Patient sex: F
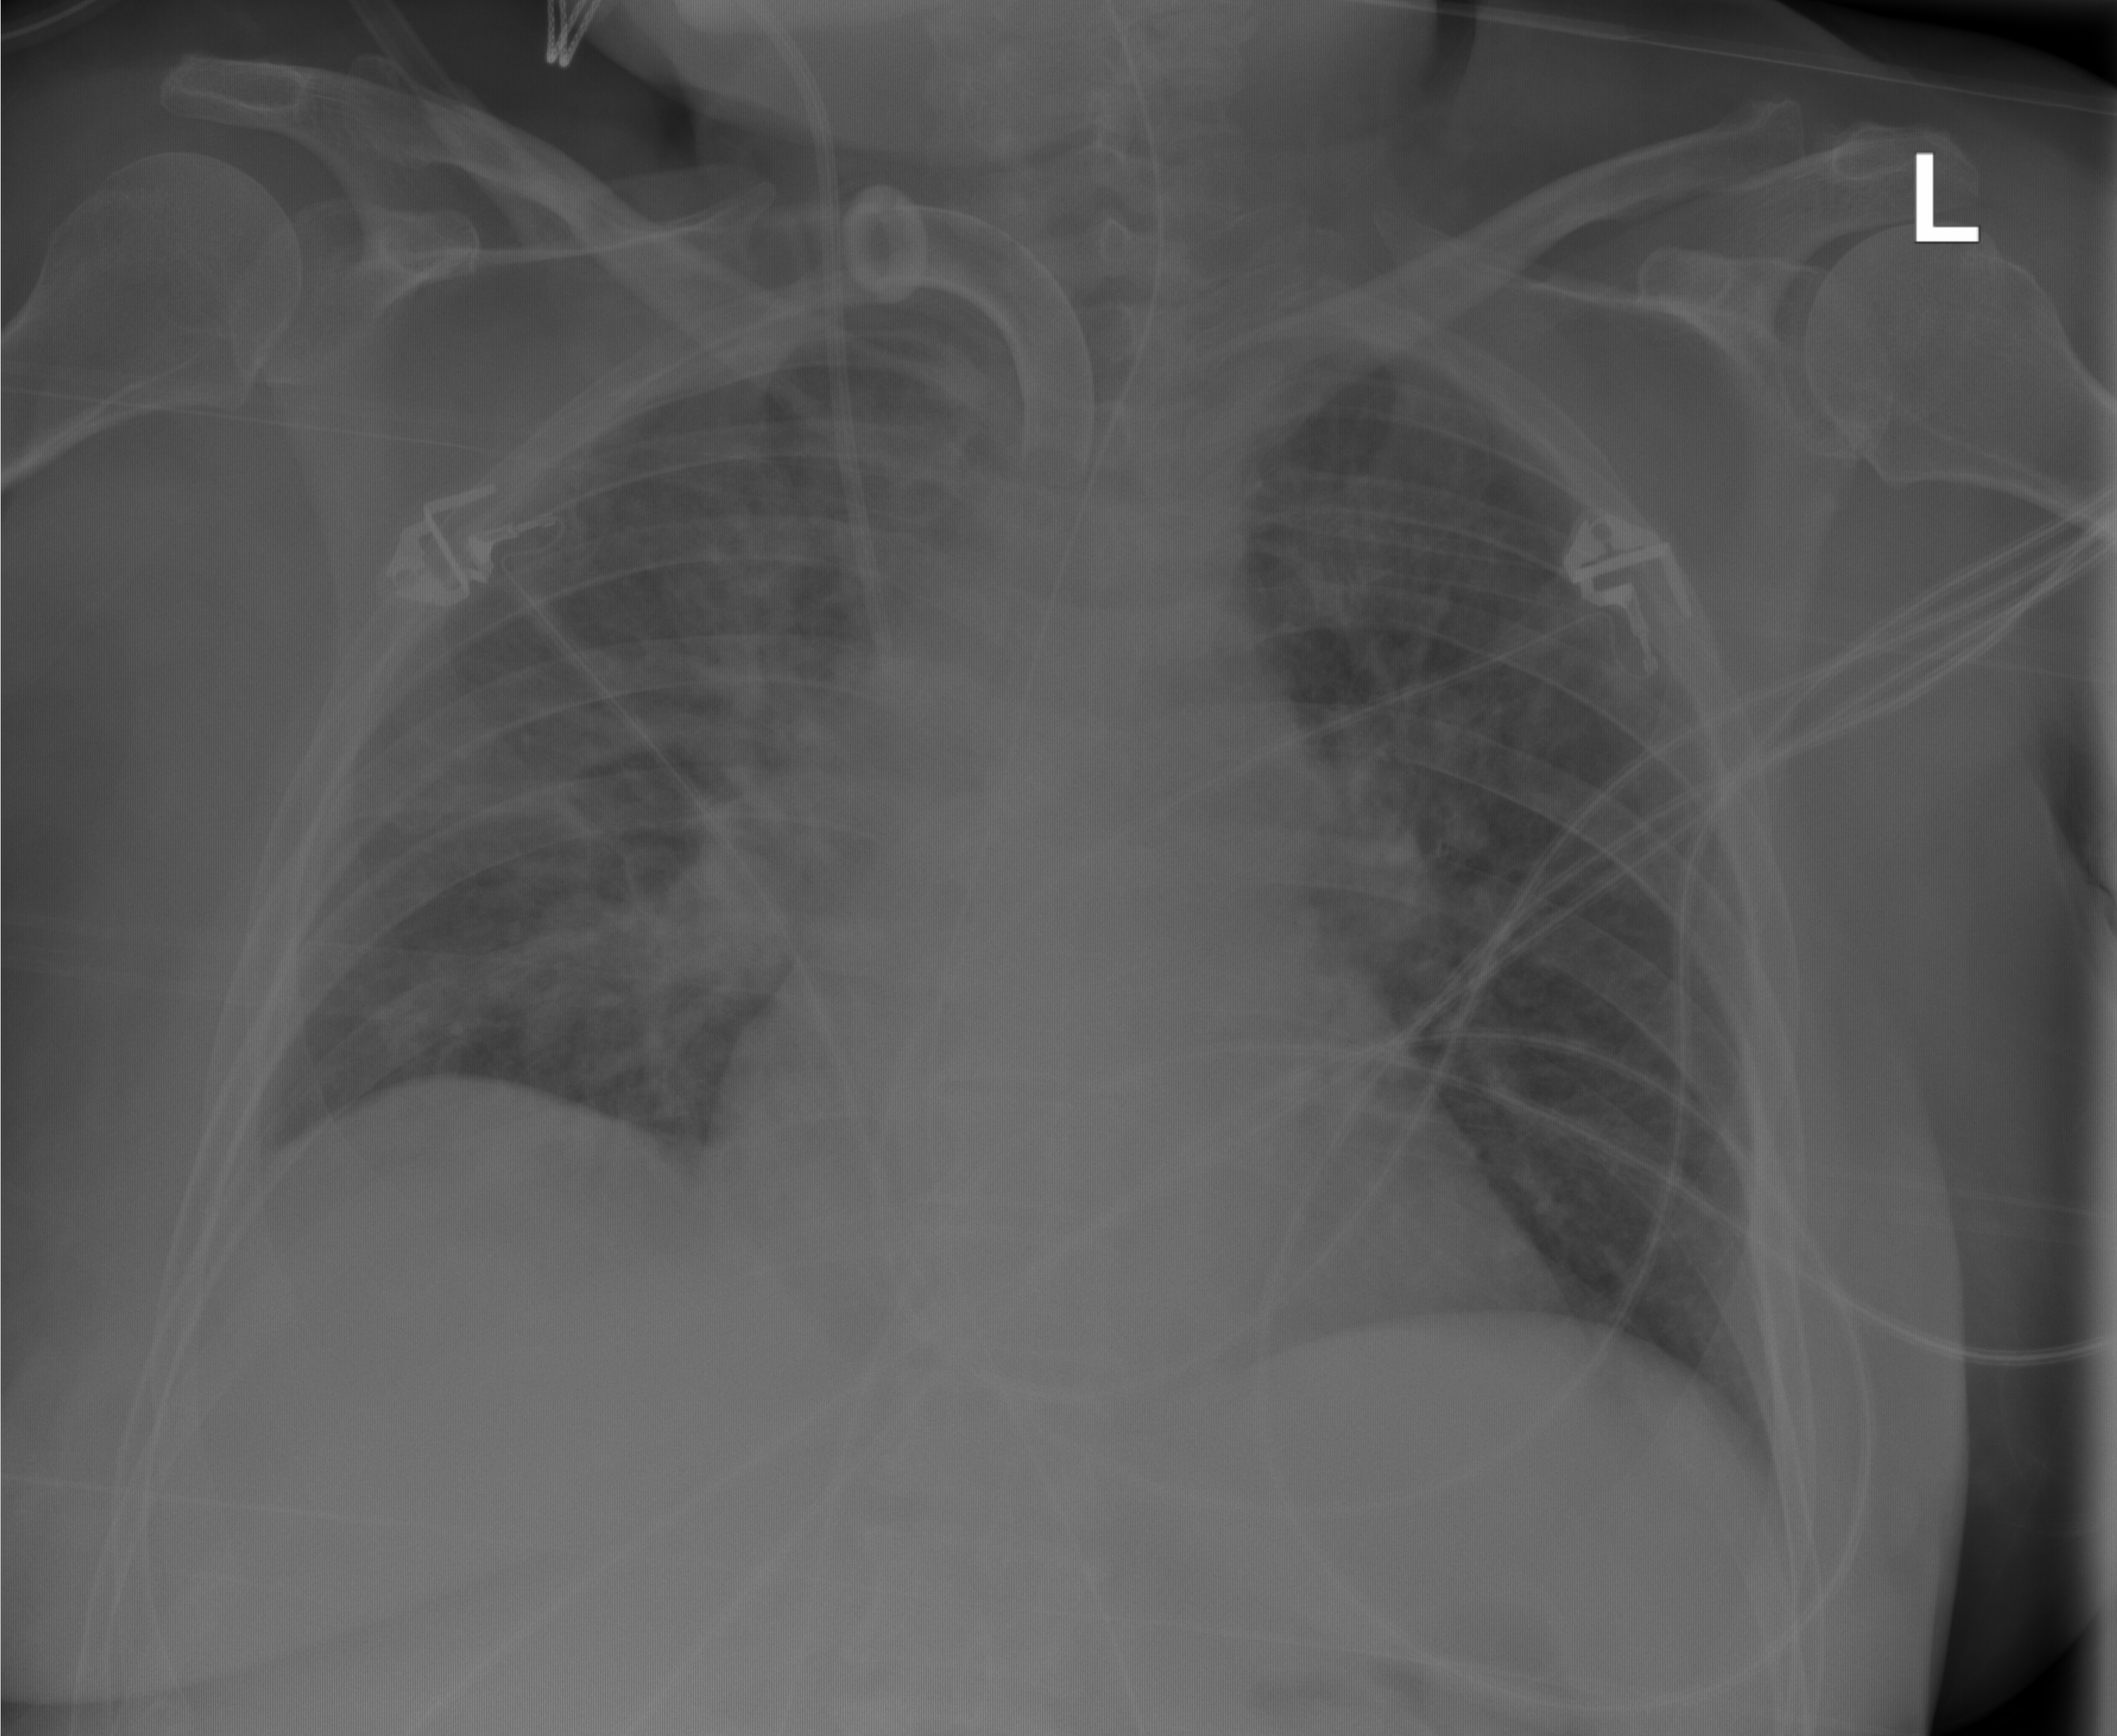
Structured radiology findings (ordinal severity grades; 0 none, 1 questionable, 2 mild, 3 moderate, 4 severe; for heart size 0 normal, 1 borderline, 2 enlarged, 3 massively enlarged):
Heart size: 0
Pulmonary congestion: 2
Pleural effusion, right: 2
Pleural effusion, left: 1
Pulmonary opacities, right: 0
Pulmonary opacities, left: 0
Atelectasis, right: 2
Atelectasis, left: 1